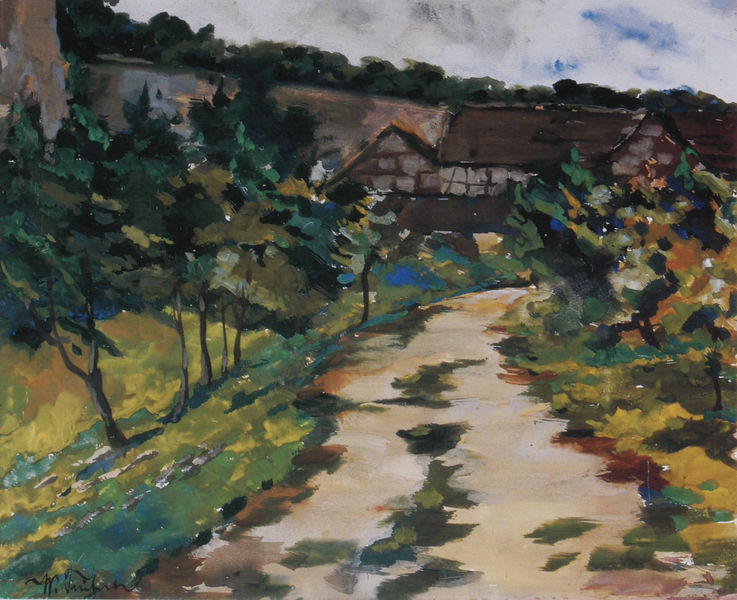
Titel: Ermatingen am Bodensee
Künstler: Heinrich Wilhelm Trübner
Institution: (Privatbesitz)
Schlagwörter: baum, blau, blätter, dunkel, gemälde, himmel, laub, schatten, wolken, aquarell, bäume, cezanne, gelb, grün, impressionismus, landschaft, ocker, blume, blumen, braun, bunt, grau, hell, licht, orange, strasse, dach, gebäude, gras, haus, rot, weg, wiese, beige, expressionismus, malerei, wand, stein, signatur, öl, feld, horizont, häuser, hügel, mühle, natur, stamm, wind, busch, büsche, pastos, pfad, sonne, land, wald, bauern, turm, ranken, stilleben, stillleben, zügel, sommer, biegung, moderne, feldweg, spuren, farben, gebirge, hang, dorf, dächer, giebel, mauer, allee, farbe, bauernhof, herbst, hof, sturm, frühling, burg, scheune, krümmung, kurve, expressiv, stall, obstbäume, fachwerk, fachwerkhaus, gehöft, künstlerkolonie, onne, rain, siedlung, wegrain, worpswede, getupft, friedlich, bauerhof, stadtr, gras#, föhlich